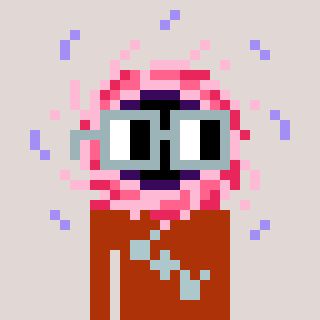
a pixel art character with square dark gray glasses, a blackhole-shaped head and a hotbrown-colored body on a warm background